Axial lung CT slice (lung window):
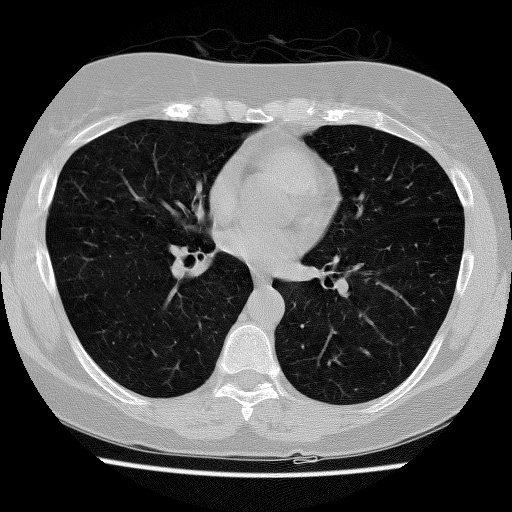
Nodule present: no